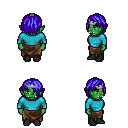
a pixel art fantasy rpg character, female body template, orc, green skin, teal long-sleeve shirt, robe skirt, blue bangs hairstyle, silver tiara, black shoes, four views (front, back, left, right), 2x2 character sprite sheet, small pixel art, hard edges, no anti-aliasing